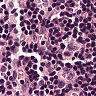
Metastatic tissue present: no